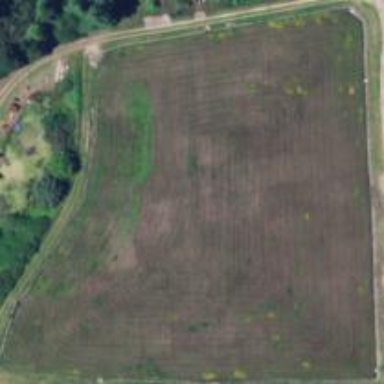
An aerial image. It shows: Farmland with cranberries as the main crop.